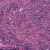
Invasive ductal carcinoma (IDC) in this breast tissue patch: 1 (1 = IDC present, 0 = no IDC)